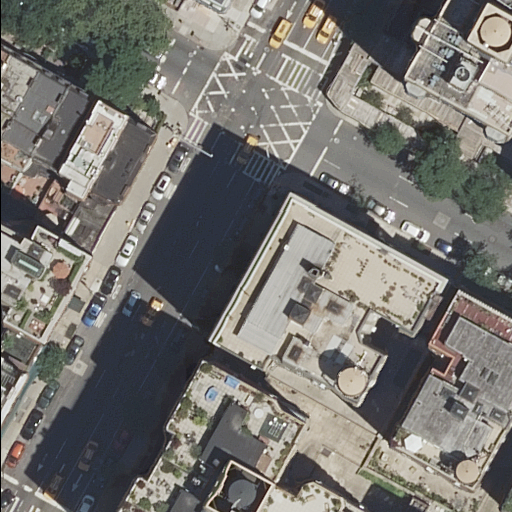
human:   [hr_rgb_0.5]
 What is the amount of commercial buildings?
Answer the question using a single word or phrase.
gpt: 0

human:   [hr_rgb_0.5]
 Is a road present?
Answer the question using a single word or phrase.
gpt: yes

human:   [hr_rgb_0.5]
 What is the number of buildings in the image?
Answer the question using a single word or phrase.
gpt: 15

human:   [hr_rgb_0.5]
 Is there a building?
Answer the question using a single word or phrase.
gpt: yes

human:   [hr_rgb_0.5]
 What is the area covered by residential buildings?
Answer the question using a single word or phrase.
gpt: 4075m2

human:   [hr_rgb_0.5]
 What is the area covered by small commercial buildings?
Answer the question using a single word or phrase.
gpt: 0m2

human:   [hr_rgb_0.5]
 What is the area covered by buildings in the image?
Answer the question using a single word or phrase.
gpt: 4075m2

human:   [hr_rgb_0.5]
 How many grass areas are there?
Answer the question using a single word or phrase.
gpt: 0

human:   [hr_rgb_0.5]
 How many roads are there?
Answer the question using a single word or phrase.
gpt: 4

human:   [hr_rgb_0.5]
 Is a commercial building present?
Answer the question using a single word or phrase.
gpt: no

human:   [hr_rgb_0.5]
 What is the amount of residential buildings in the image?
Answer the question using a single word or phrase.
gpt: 15

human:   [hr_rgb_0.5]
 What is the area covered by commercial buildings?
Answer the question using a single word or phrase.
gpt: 0m2

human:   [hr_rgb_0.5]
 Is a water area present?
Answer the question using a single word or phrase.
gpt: no

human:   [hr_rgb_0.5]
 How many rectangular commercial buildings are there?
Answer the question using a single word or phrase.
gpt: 0

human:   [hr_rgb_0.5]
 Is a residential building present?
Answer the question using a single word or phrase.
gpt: yes

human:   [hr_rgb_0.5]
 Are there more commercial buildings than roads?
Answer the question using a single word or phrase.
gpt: no

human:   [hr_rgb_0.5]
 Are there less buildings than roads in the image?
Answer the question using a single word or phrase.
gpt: no

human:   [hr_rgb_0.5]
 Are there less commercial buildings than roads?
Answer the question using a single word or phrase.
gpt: yes

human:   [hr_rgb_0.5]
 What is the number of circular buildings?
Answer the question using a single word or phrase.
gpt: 0

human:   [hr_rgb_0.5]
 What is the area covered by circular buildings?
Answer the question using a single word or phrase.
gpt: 0m2

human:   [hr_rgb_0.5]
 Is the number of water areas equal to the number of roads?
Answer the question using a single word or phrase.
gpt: no

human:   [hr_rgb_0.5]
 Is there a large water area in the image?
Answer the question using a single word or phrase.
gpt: no

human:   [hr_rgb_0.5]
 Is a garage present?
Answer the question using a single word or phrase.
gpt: no

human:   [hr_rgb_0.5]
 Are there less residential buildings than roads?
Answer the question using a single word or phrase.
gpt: no

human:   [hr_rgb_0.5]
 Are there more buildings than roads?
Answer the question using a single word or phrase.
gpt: yes

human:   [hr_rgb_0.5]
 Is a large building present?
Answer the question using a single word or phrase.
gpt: yes

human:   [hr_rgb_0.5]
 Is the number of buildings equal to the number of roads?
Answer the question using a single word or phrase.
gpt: no

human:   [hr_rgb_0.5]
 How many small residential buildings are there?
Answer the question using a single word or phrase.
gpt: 5

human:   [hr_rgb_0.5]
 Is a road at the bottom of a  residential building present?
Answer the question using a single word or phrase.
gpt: yes

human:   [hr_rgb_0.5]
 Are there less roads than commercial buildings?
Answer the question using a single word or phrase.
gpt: no

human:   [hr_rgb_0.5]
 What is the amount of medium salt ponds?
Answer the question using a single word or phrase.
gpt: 0

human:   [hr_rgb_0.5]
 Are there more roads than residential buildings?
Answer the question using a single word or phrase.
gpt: no

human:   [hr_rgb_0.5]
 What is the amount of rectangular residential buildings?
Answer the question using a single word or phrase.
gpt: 8

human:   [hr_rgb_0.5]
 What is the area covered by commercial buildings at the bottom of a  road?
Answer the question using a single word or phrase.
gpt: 0m2

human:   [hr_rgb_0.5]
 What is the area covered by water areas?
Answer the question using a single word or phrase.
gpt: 0m2

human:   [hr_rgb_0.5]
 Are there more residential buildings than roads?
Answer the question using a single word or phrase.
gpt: yes

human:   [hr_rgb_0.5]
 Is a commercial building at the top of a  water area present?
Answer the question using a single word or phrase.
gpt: no

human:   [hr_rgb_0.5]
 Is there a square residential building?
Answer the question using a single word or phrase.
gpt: no

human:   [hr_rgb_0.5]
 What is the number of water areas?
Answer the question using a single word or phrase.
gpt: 0

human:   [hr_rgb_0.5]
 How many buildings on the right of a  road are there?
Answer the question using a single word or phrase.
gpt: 6

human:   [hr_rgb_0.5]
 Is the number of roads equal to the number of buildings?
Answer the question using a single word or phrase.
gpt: no

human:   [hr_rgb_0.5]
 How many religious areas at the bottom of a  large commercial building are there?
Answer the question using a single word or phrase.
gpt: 0

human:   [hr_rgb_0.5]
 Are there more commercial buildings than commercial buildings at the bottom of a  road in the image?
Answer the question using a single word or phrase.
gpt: no

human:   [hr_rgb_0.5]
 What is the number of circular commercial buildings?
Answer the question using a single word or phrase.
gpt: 0

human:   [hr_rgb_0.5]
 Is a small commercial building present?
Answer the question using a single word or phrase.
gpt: no

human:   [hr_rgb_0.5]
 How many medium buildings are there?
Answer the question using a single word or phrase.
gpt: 7

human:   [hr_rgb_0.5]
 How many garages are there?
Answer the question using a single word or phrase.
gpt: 0

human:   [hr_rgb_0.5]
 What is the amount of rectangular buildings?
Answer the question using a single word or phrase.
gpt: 8

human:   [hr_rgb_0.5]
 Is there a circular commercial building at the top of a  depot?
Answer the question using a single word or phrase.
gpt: no

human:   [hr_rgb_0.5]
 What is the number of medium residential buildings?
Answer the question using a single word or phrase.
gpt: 7

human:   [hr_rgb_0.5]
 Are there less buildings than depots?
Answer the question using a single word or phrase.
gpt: no

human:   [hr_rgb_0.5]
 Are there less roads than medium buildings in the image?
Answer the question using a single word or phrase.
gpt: yes

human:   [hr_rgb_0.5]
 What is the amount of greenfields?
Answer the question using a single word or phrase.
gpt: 0

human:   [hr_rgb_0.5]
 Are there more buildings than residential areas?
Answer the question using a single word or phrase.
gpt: yes

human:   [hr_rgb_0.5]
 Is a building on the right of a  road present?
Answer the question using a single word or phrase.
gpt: yes

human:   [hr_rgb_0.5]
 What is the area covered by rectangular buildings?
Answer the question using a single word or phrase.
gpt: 699m2

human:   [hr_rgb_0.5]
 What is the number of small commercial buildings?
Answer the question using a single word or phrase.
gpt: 0

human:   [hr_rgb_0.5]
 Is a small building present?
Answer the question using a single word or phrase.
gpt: yes

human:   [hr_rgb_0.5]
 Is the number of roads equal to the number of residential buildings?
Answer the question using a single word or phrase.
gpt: no

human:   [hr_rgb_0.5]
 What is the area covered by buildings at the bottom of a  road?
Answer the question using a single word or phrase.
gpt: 3706m2

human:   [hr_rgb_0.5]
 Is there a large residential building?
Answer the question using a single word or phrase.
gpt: yes

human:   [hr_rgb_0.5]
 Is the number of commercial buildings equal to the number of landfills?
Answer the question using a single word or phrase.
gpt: yes

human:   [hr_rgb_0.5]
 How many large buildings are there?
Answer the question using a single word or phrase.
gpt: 3

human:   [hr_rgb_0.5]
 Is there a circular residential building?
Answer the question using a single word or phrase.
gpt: no